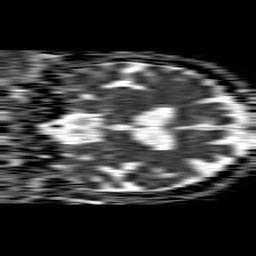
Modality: ADC
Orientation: coronal
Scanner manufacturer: philips
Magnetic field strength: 1.5 T
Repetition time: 4.6 s
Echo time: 0.08631 s